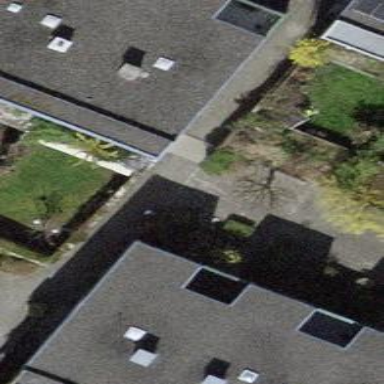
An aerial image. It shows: Terrace building.